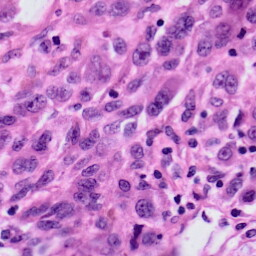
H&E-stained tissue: Skin